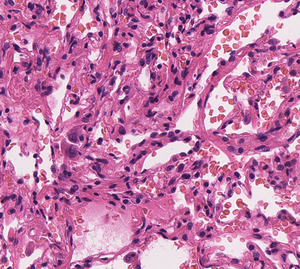
Tumor epithelial tissue: no
Tumor-associated stroma tissue: no
Normal tissue: yes